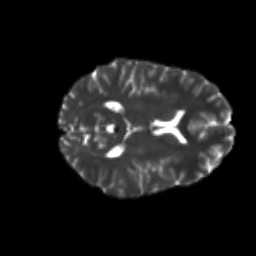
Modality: T2w
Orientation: axial
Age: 23
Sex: female
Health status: healthy
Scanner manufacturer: philips
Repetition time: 7.391 s
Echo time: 0.08599 s